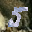
Label: 5